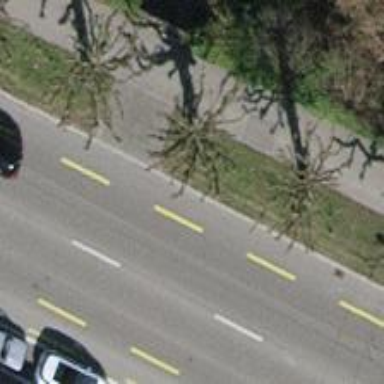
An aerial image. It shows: Avenue of trees.